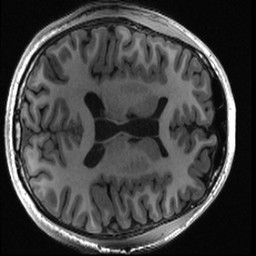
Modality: T1w
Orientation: axial
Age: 18
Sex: male